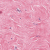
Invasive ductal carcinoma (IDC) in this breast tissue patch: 0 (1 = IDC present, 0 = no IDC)